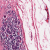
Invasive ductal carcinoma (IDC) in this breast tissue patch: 0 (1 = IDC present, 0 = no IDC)